Question:
- - - -
But when I scale that image it loses its quality..
How can I scale image without losing its quality?
The steps which I performed are
1. Added Image to Main Canvas
2. Selected Crop area on Canvas
3. using getImageData() stored croped image data in temp variable.
4. created new canvas in memory
5. using putImageData() added image data to new in memory canvas
6. then getting base64 image data using newcanvas.toDataURL()
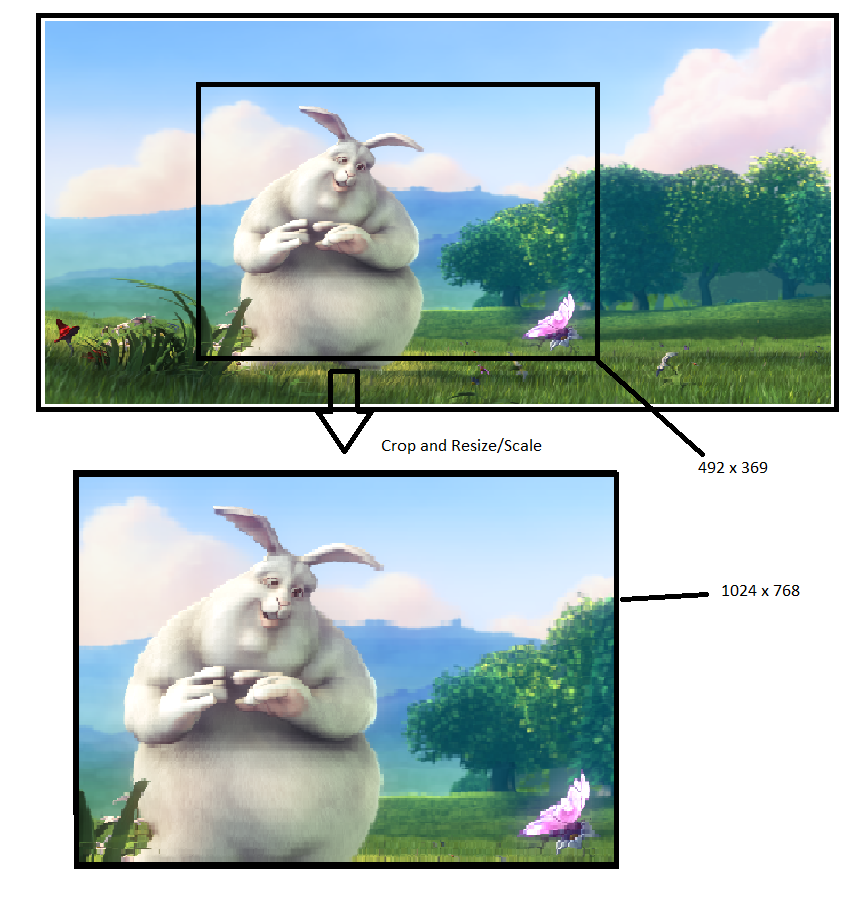
Answer: The simple answer is that you can't..
The image, when scaled, is interpolated. If the source image is of low quality (as in this video snapshot) the result will be at best equal, but never better without some complex processing.
In this case the video snapshot is heavily compressed so you get a blocky image (a result of MPEG compression) which is not so apparent at the original size but becomes evident when scaled (you just see the artifacts better as they too are scaled).